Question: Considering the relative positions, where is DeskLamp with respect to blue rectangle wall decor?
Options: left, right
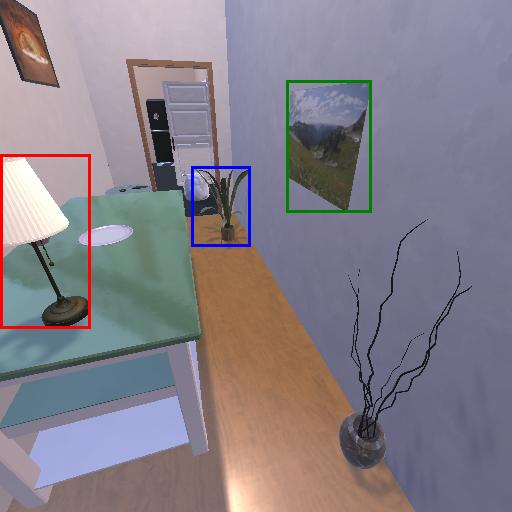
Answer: left